Question: '''
typedef unsigned long Count;
typedef float Weight;
typedef std::map<std::string, Count> StringToCountMap;
typedef std::map<std::string, Weight> StringToWeightMap;
typedef std::map<unsigned long, StringToCountMap> UnsignedToStringToCountMap;
typedef std::map<unsigned long, StringToWeightMap> UnsignedToStringToWeightMap;
typedef std::map<unsigned long, std::size_t> ClustersMap;
class DefaultClusteringAlgorithm
{
public:
// minumum number of documents changing clusters for algorithm to end
static const unsigned DocumentChangeThreshold = 0;
DefaultClusteringAlgorithm(unsigned numClusters, const UnsignedToStringToWeightMap &documentVectors)
: numClusters_(numClusters)
, documentVectors_(documentVectors)
{
}
~DefaultClusteringAlgorithm() {}
const ClustersMap &DoClustering();
private:
void ChooseInitialCentroids();
unsigned ClusterOnCentroids();
void RecalculateCentroids();
float DocumentDotProduct(const StringToWeightMap &left, const StringToWeightMap &right);
float DocumentLength(const StringToWeightMap &document);
unsigned numClusters_;
// stores cluster_id => centroid
std::vector<StringToWeightMap> centroids_;
// maps question id => cluster id
ClustersMap clusters_;
// document vector
const UnsignedToStringToWeightMap &documentVectors_;
};
void DefaultClusteringAlgorithm::RecalculateCentroids()
{
std::vector<unsigned> newCentroidsSizes(centroids_.size());
std::vector<StringToWeightMap> newCentroids(centroids_.size());
ClustersMap::const_iterator clusterMapping = clusters_.begin();
for (; clusterMapping != clusters_.end(); ++clusterMapping)
{
std::size_t clusterId = clusterMapping->second;
++newCentroidsSizes[clusterId];
const StringToWeightMap &document = documentVectors_.at(clusterMapping->first);
StringToWeightMap::const_iterator termWeight = document.cbegin();
for (; termWeight != document.end(); ++termWeight);
{
newCentroids[clusterId][termWeight->first] += termWeight->second;
}
}
std::vector<unsigned>::iterator centroidSize = newCentroidsSizes.begin();
for (; centroidSize != newCentroidsSizes.end(); ++centroidSize)
{
std::size_t clusterId = centroidSize - newCentroidsSizes.begin();
StringToWeightMap::iterator centroidTermWeight = newCentroids[clusterId].begin();
for (; centroidTermWeight != newCentroids[clusterId].end(); ++centroidTermWeight)
{
centroidTermWeight->second /= *centroidSize;
}
}
}
'''

The problem occurs in creating the const_iterator termWeight:
'''
StringToWeightMap::const_iterator termWeight = document.begin();
'''
As you can see in the image above the termWeight const_iterator has invalid data. However, the const std::map document is a perfectly valid std::map. I cannot think of any reason why this is happening.
I recently learned that std::map::cbegin() exists. Should I be using that method instead?
EDIT: Included more context
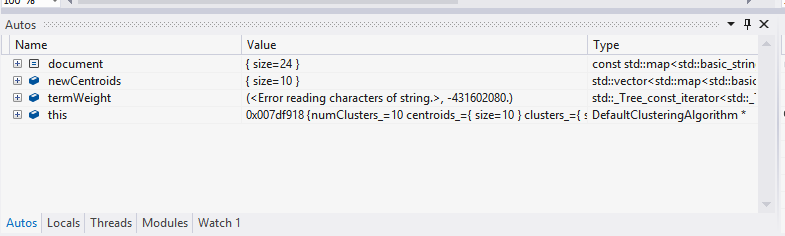
Answer: Hah! I found the error! A silly little semi-colon at the end of my for loop!